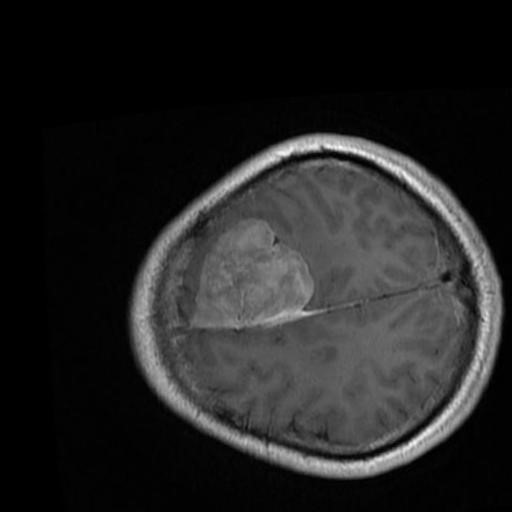
Label: brain_menin